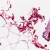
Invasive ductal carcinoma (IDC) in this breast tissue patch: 0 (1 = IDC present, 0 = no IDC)